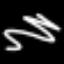
Label: squiggle